Aerial crown-view tile of a tropical tree (Barro Colorado Island, Panama), acquired 20241014:
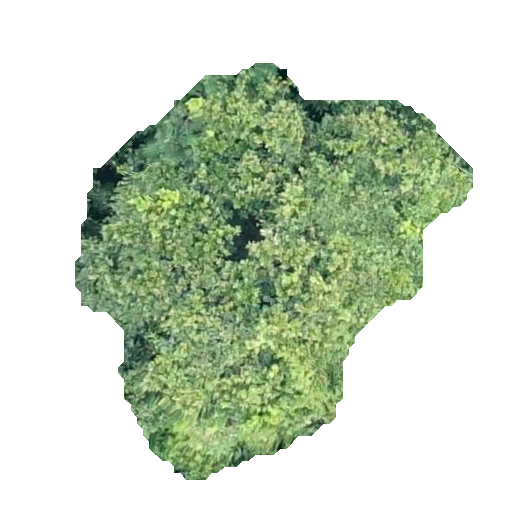
Species: Anacardium excelsum
GBIF accepted scientific name: Anacardium excelsum
Crown area: 160.34 m²